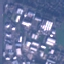
Land use / land cover: Industrial